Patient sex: M
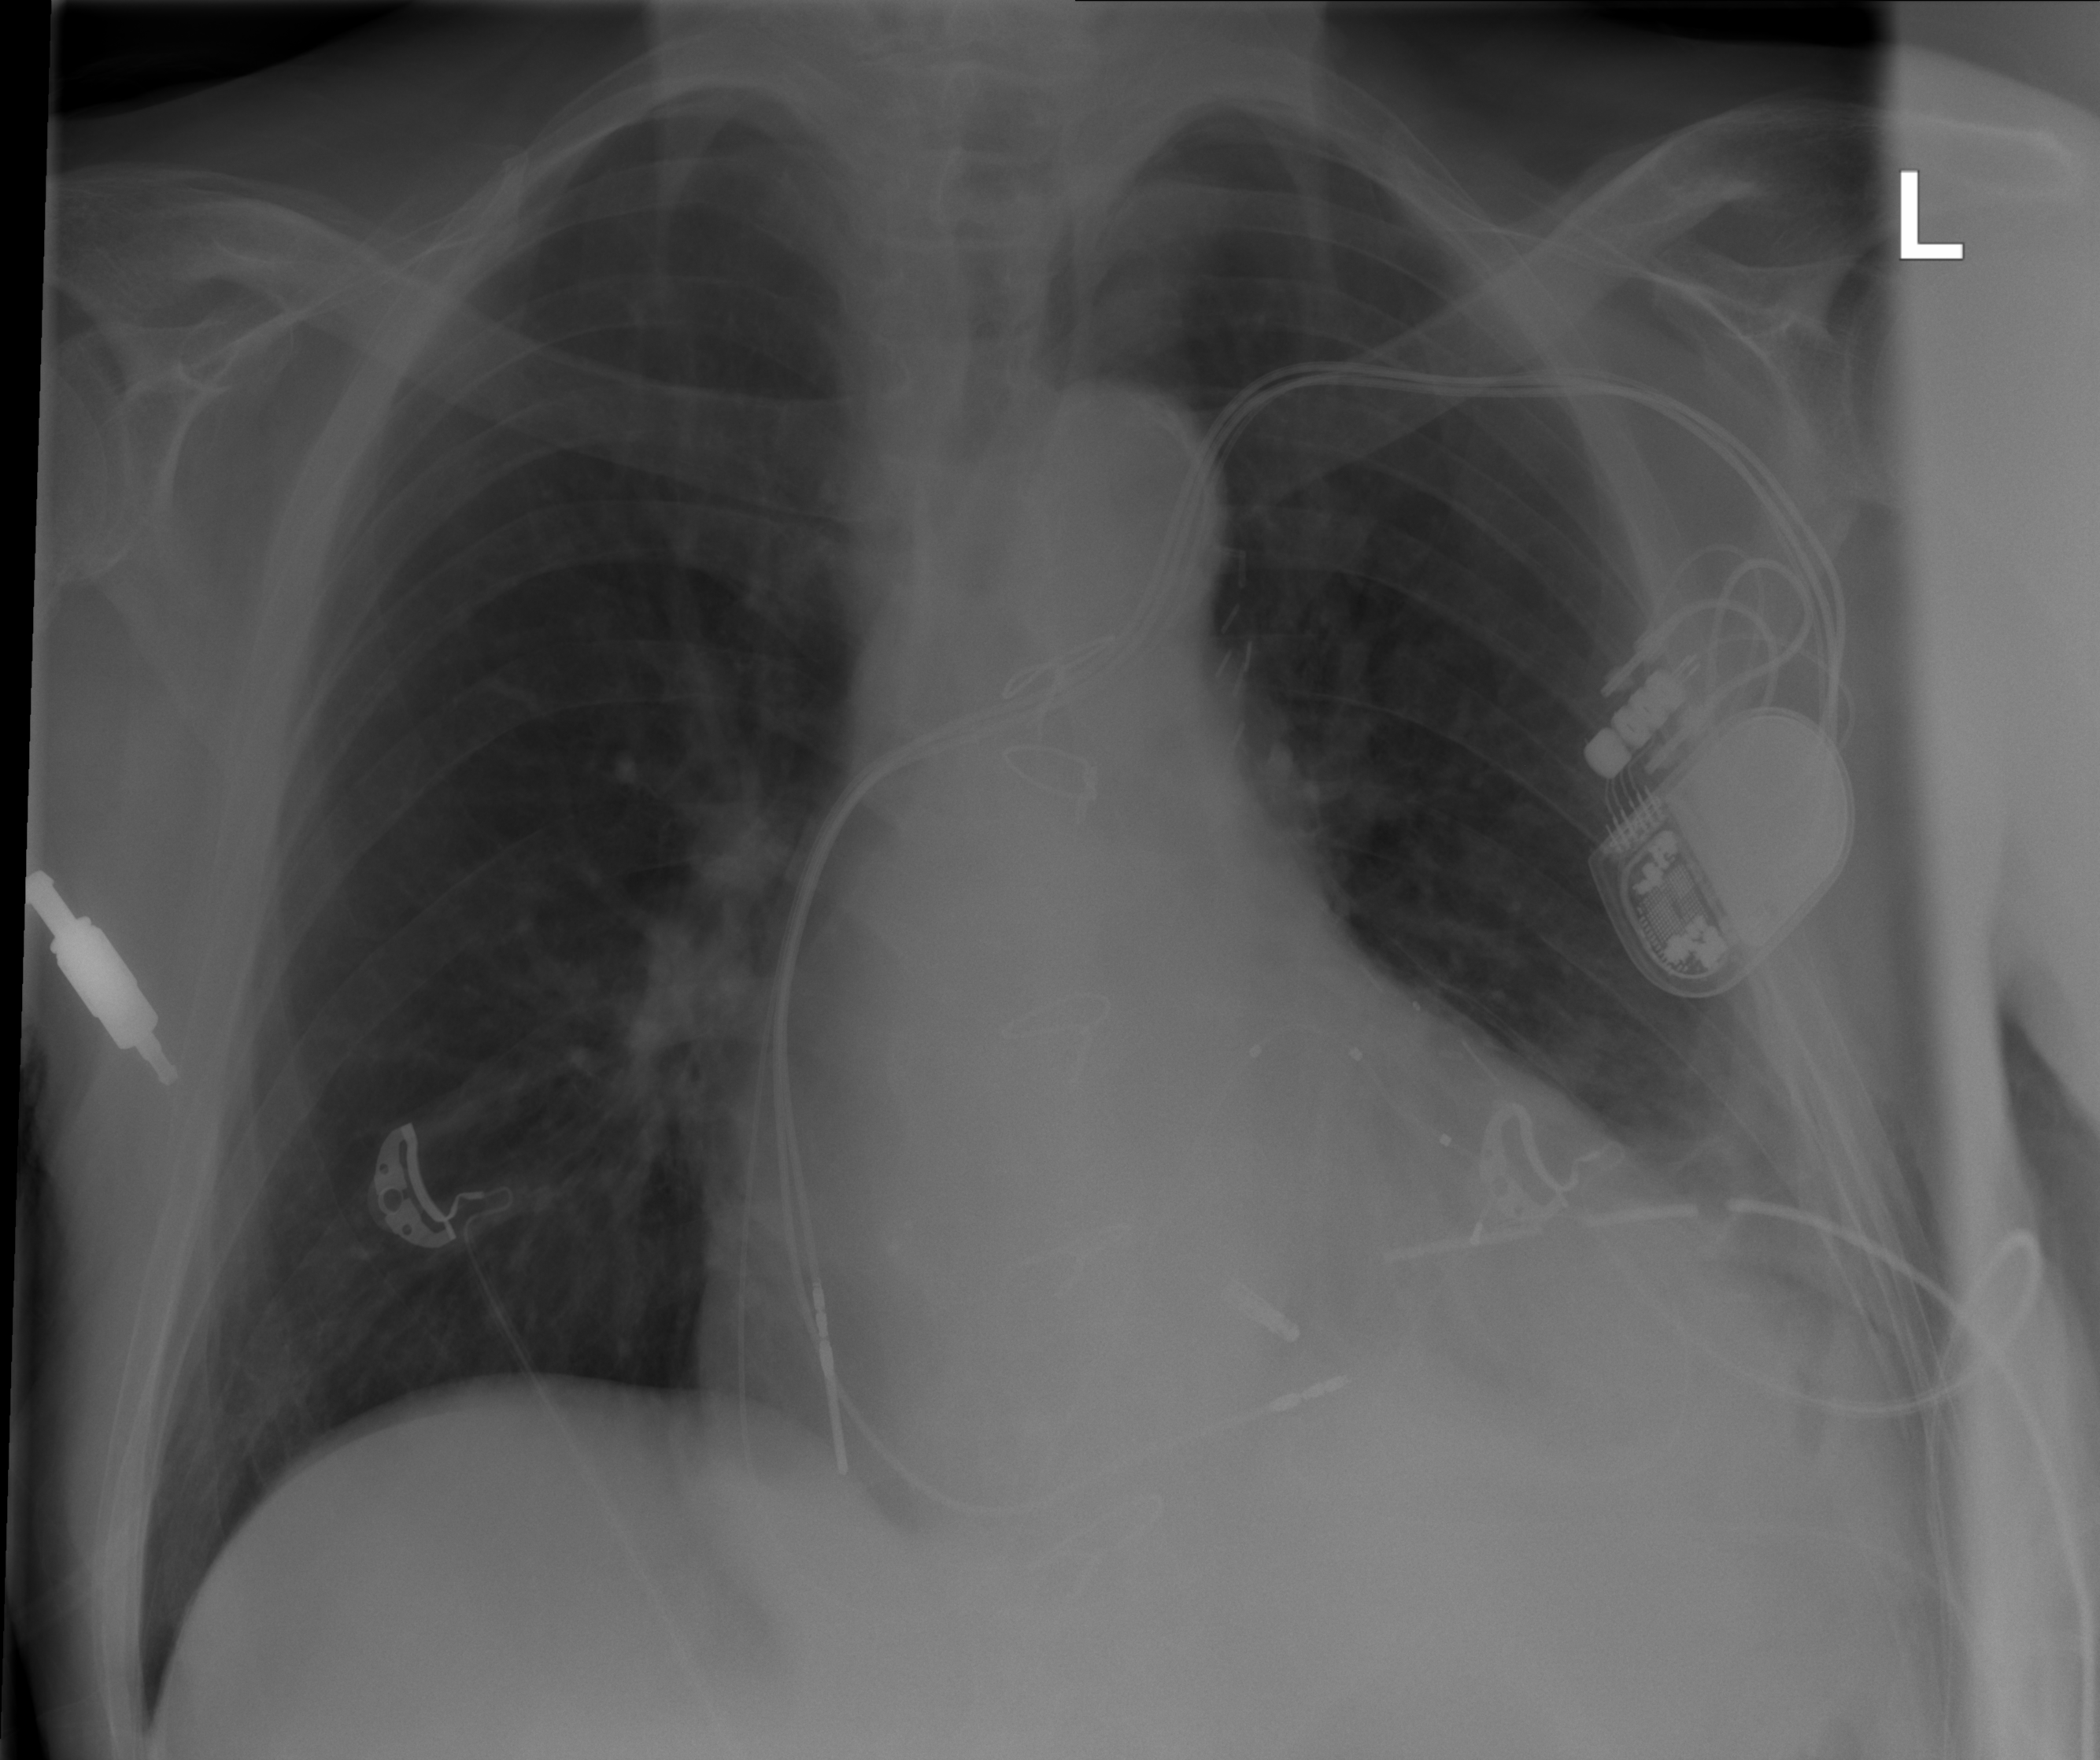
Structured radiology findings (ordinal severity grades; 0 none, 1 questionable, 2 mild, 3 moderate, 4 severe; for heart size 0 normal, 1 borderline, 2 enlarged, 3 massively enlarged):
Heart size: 2
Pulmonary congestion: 0
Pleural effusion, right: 0
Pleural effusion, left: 2
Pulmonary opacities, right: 0
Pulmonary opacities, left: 0
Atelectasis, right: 0
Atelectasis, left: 0